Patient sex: M
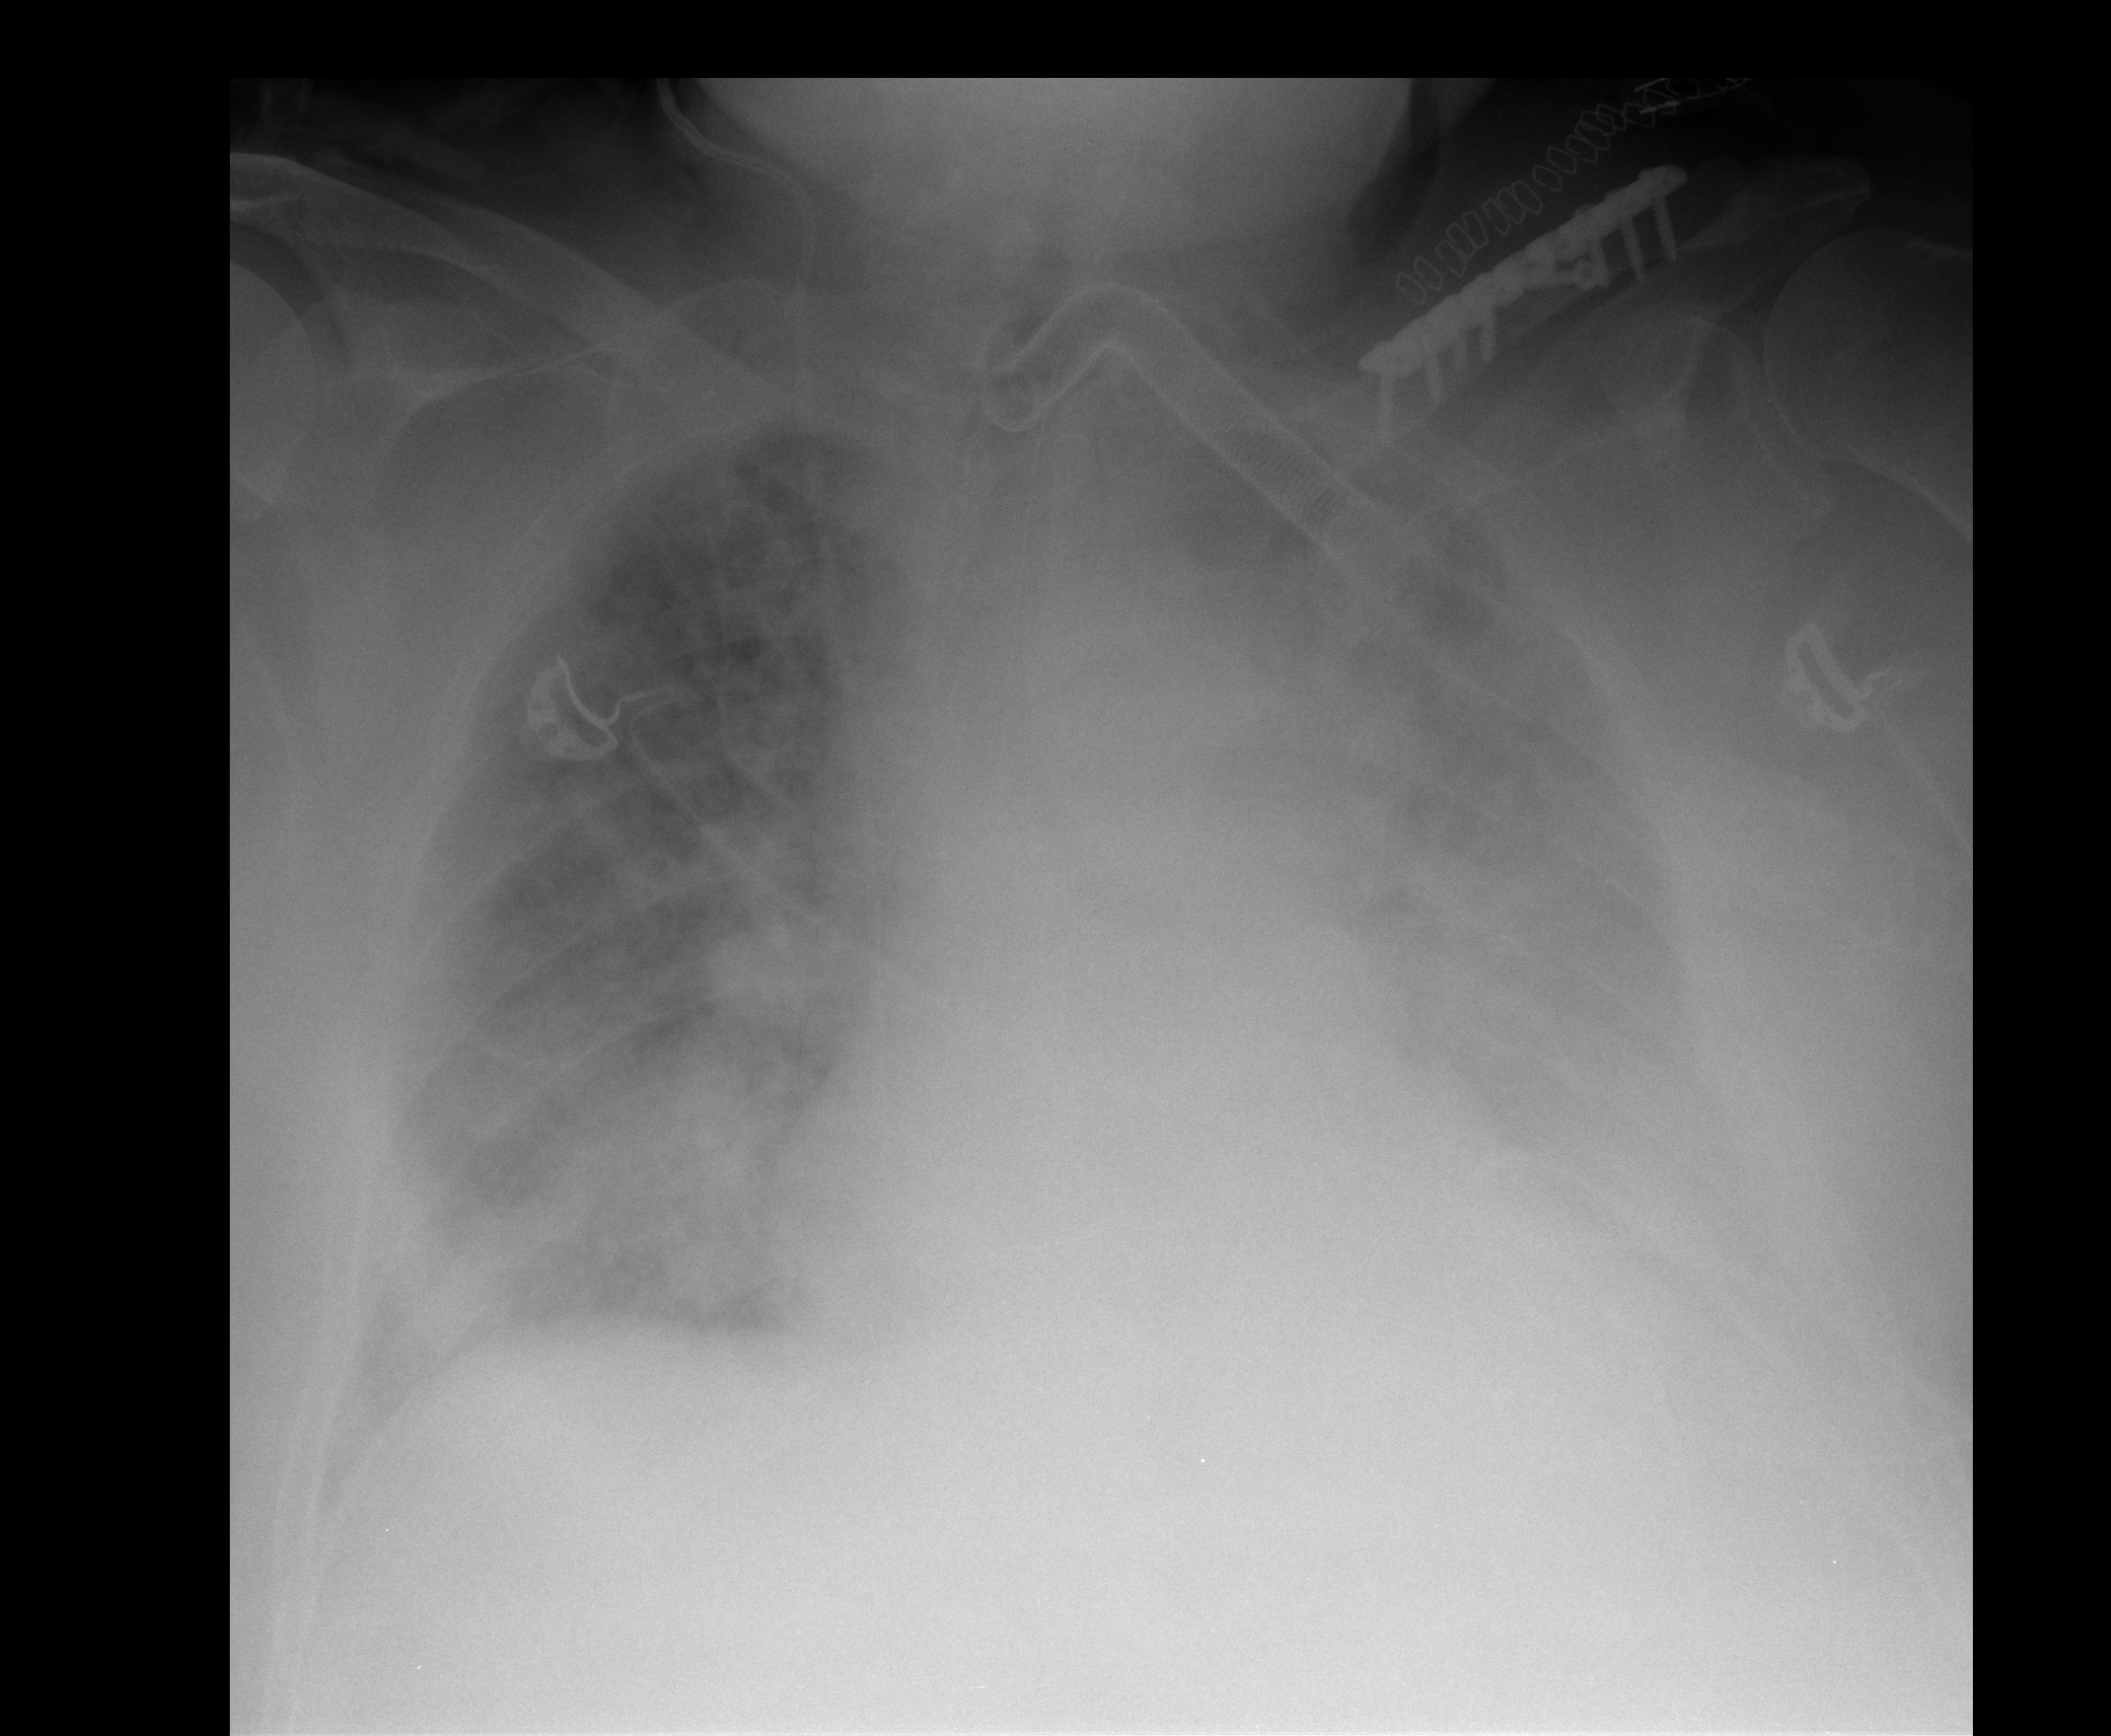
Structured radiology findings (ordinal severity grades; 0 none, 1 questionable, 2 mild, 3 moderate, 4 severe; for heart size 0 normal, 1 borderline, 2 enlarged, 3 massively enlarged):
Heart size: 0
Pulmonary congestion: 2
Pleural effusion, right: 2
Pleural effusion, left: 3
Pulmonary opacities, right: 3
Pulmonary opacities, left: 2
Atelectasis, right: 3
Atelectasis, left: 3